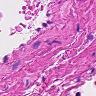
Metastatic tissue present: no